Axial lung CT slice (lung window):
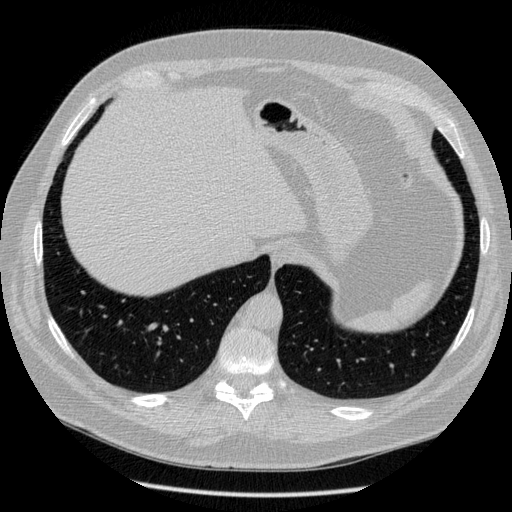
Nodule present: no